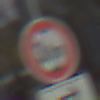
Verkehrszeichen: TatsaechlicheHoehe
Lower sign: RichtungsangabeDurchPfeile5
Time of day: MorningAfternoon
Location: Outdoor (Suburban)
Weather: PartlyCloudy
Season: NotSpecified
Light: Natural